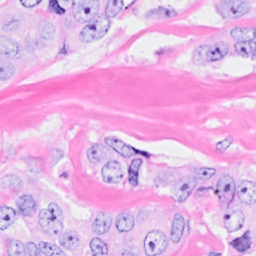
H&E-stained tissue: Breast